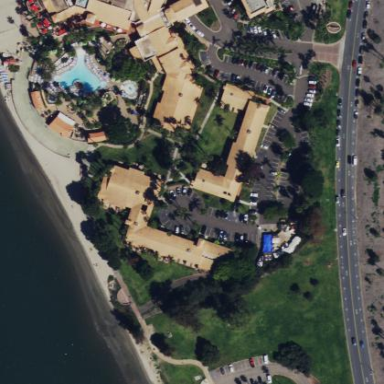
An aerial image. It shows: Hotel building.